Interaction volume radius: 10 \u00c5
Interaction volume height: 35 \u00c5
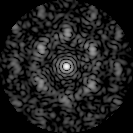
Disorder parameter: 0.7031